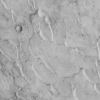
Atmospheric dust classification: not_dusty